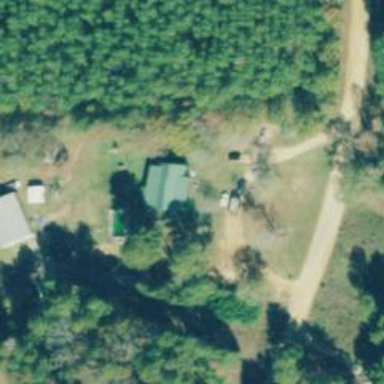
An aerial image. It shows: Driveway leading to service road.